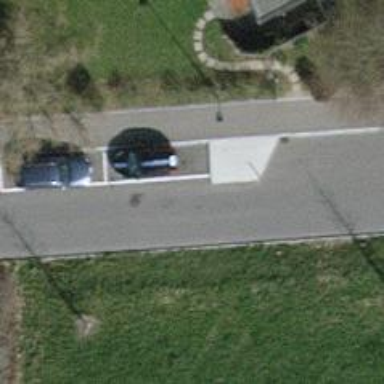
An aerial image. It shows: Traffic calming feature called choker.